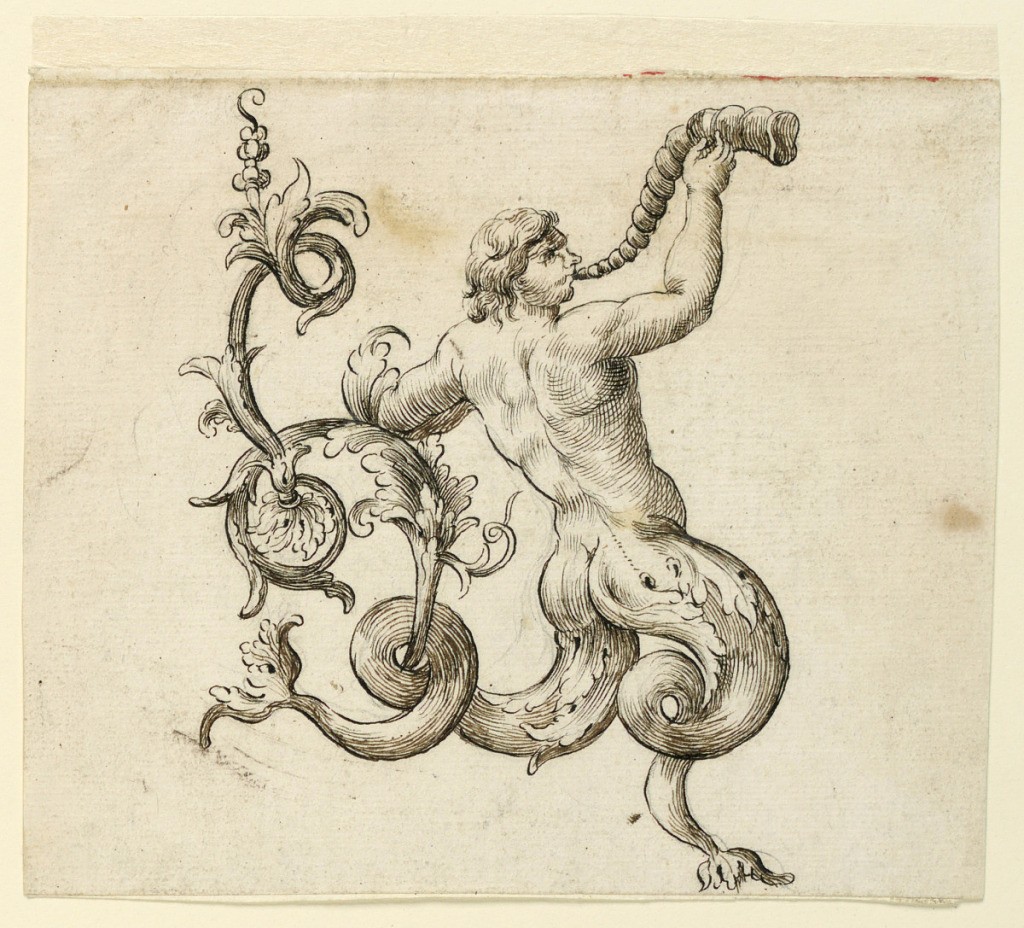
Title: Project Fragment of an Ornament
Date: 1625–50
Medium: Black chalk, pen, and ink on cream laid paper
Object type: Drawing
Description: A merman blows a horn. His fish tails twists into flowering scrolls of acanthus.